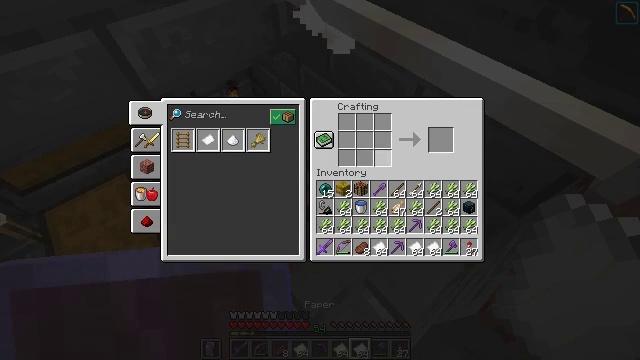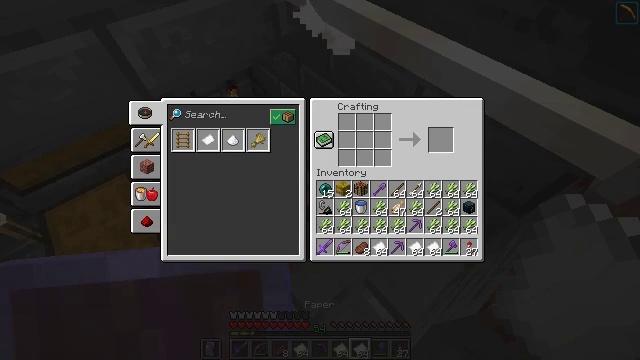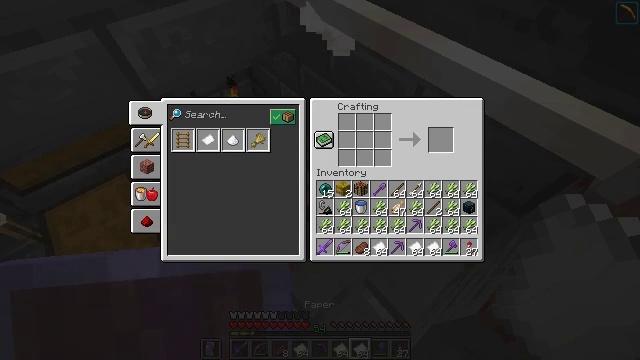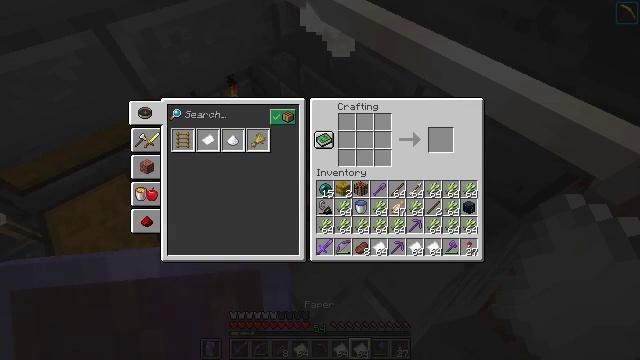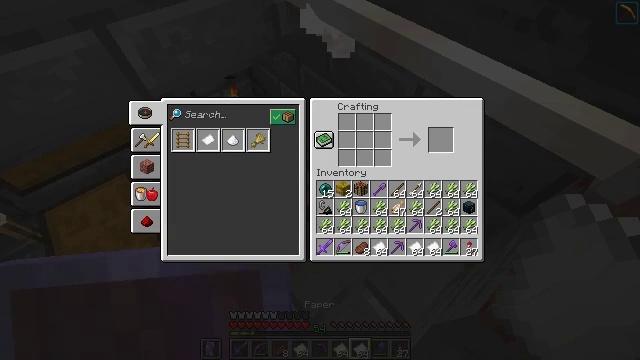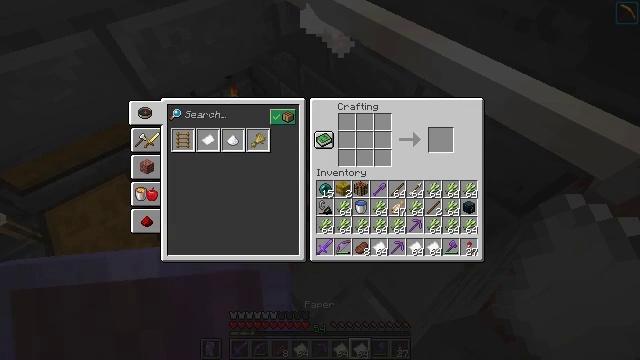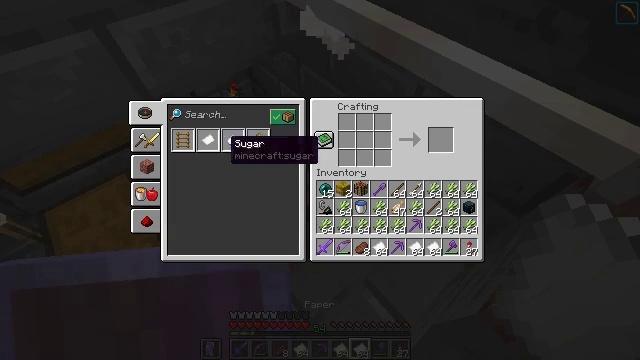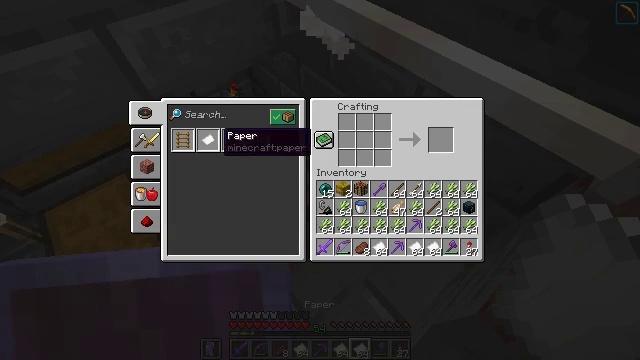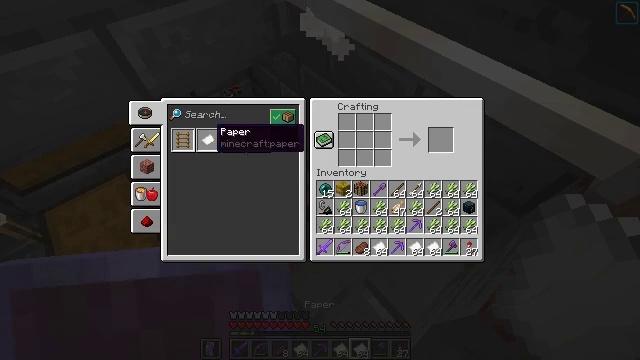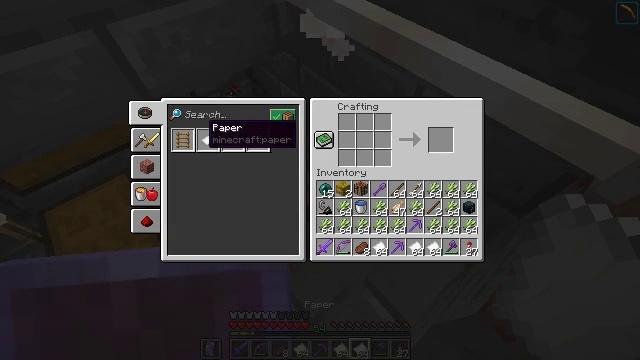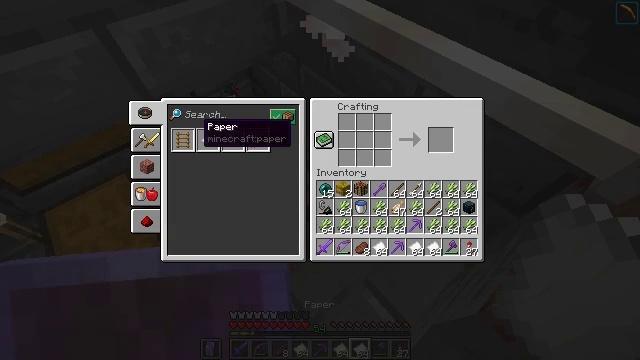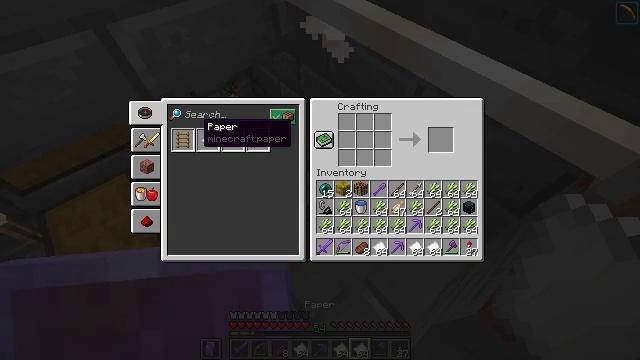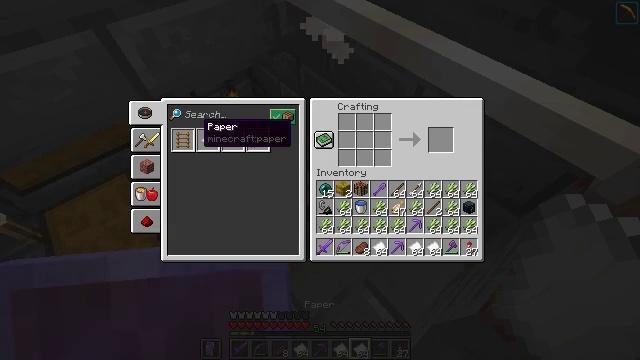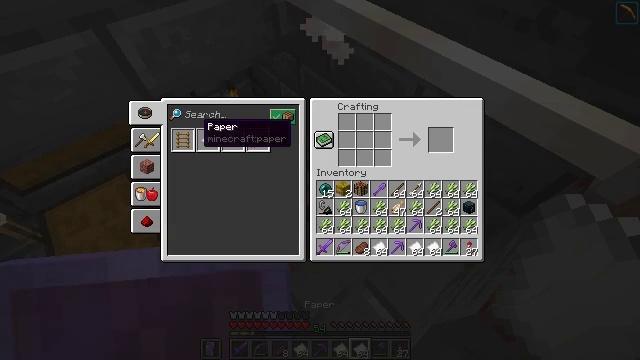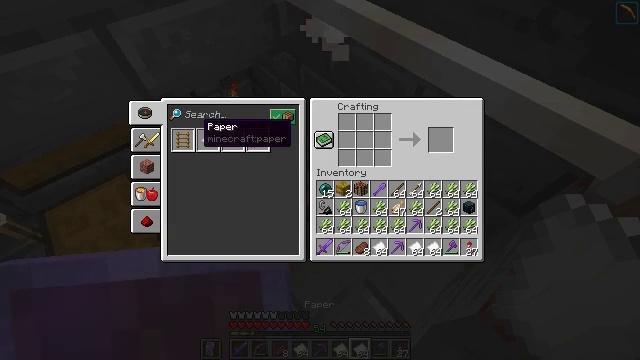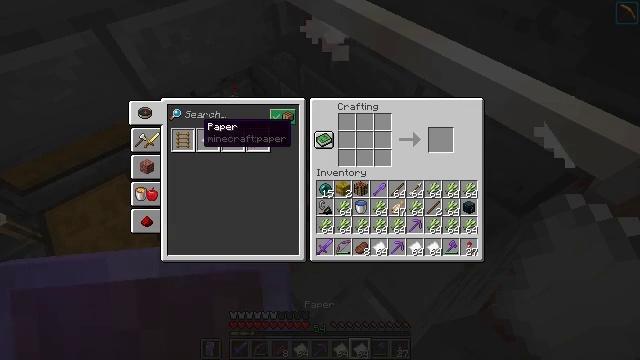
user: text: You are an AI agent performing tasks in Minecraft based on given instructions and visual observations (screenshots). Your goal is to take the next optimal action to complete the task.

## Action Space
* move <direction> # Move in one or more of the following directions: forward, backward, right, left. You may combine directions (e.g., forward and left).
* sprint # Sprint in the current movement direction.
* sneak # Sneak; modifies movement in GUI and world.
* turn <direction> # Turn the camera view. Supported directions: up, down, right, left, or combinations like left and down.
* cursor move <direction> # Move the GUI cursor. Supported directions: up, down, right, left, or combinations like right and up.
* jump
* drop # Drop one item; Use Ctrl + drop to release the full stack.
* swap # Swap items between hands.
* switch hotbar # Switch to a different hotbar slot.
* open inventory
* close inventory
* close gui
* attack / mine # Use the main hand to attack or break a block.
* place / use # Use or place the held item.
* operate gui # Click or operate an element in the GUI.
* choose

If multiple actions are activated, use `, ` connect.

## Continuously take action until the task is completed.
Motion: motion action
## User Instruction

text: Craft paper using the crafting table.
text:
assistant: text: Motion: sneak, turn left and down
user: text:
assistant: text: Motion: sneak, turn left
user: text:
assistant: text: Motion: sneak
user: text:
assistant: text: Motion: sneak, turn left
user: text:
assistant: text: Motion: sneak, turn left
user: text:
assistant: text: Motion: sneak
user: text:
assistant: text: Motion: sneak, turn left and up
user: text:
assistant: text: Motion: sneak, turn left
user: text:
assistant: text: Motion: sneak, turn left
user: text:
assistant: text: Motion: sneak
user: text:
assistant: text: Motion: sneak
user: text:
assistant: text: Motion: sneak, attack / mine
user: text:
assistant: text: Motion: sneak, attack / mine
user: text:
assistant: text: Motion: sneak, attack / mine
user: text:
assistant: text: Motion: sneak
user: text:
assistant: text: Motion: sneak
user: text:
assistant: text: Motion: sneak
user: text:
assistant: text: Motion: sneak
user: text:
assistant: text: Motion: sneak
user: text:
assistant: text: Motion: sneak
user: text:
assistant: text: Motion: sneak
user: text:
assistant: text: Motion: sneak
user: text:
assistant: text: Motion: sneak
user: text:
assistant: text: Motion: sneak
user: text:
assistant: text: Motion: sneak
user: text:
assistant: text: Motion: sneak
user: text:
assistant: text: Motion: sneak, turn right
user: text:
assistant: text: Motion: sneak, turn right
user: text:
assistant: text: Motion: sneak, turn right and down
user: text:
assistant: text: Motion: sneak, turn right and down